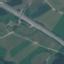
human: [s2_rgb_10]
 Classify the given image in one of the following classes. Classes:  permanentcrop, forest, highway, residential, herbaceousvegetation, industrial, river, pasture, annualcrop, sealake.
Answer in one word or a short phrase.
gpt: Highway